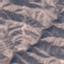
Label: HerbaceousVegetation